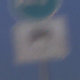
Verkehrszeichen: MehrfachbesetzePersonenkraftwagenFrei
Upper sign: Busssonderstreifen
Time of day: SunriseSunset
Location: Outdoor (Nature)
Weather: Clear
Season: NotSpecified
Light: Natural